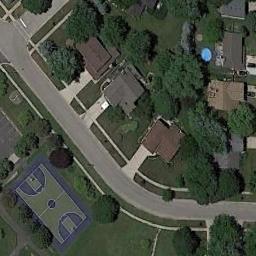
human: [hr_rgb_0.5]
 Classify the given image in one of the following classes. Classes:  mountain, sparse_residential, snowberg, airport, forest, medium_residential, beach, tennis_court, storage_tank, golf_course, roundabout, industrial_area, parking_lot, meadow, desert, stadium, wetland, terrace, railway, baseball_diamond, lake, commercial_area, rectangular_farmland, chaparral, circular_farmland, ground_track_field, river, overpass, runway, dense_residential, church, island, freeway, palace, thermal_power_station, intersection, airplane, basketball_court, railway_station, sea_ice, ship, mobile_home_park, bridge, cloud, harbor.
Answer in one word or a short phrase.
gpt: basketball_court